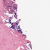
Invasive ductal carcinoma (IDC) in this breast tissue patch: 0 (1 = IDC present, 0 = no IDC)